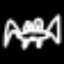
Label: frog